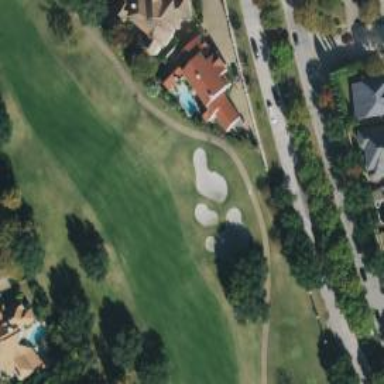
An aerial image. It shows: View of golf hole.